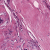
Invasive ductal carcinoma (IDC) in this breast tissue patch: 0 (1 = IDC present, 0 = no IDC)